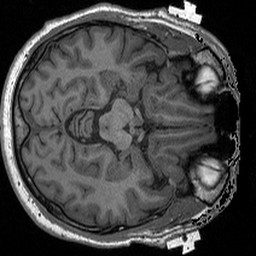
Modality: T1w
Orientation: axial
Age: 40
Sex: male